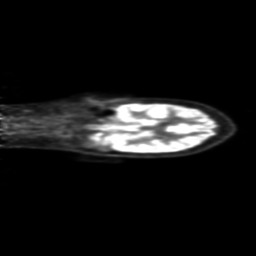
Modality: PET
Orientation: coronal
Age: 37
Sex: male
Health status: ill